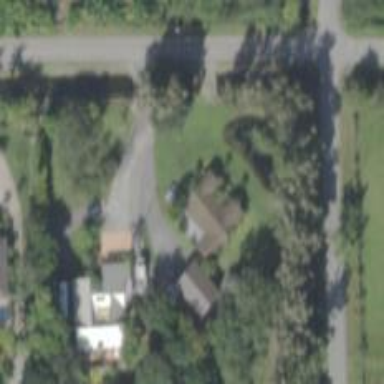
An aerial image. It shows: Driveway leading to service road.